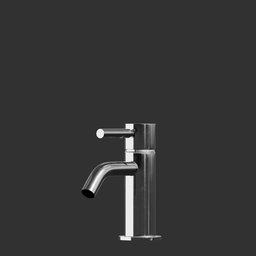
Label: appliances